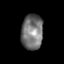
Tissue: skin
Cell type: Epithelial cells
Senescence score: 0.2279
Nuclear area (px): 749
Mean DAPI intensity: 117.116